Question: I used 'objectlistview' 'TreeViewList' . I have a problem, i want to get the node id from my treeviewnode. i placed a 'contextMenuStrip1' when user right click . i popup the the Context Menu strip.
And i want that when user click on this Like Not Secured . i want to get the selected row value Id in this picture that is '36993' . Below is the screen of my page .

Below is the code for my context menu open and click event .
'''
treeListView1.CellRightClick += new EventHandler<BrightIdeasSoftware.CellRightClickEventArgs>(treeListView1_CellRightClick);
void treeListView1_CellRightClick(object sender, BrightIdeasSoftware.CellRightClickEventArgs e)
{
contextMenuStrip1.Show(Cursor.Position);
}
'''
in this line of code i want to find the selected node id that is not working
'''
private void command1ToolStripMenuItem_Click(object sender, EventArgs e)
{
// List<Node> _node = new List<Node>();
object obj = e.GetType();
object _node= this.treeListView1.SelectedObjects ;
}
'''
also i try to find from this
'''
private void command1ToolStripMenuItem_Click(object sender, EventArgs e)
{
int index = data.IndexOf((Node)treeListView1.SelectedObject)
}
'''
what i am doing wrong in this code . How can i resolve it . Thanks for your comments
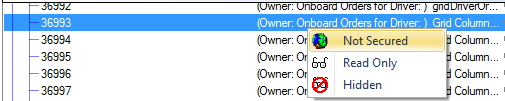
Answer: You could already fetch the model object of the selected line in the 'CellRightClick' handler.
'''
private MyModelType _ContextModel;
void treeListView1_CellRightClick(object sender, BrightIdeasSoftware.CellRightClickEventArgs e) {
_ContextModel = e.Model as MyModelType;
contextMenuStrip1.Show(Cursor.Position);
}
'''
Then use '_ContextModel' in you 'command1ToolStripMenuItem_Click' handler.